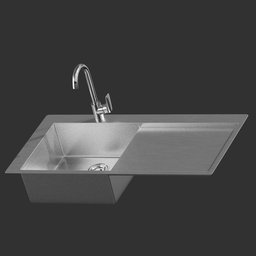
Label: appliances